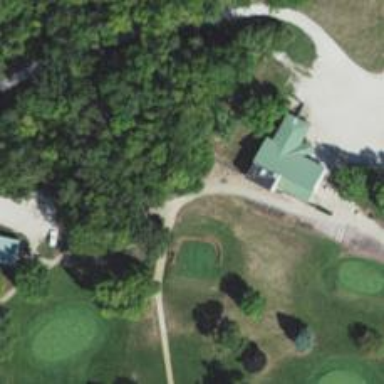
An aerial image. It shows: Footway that doubles as golf path.